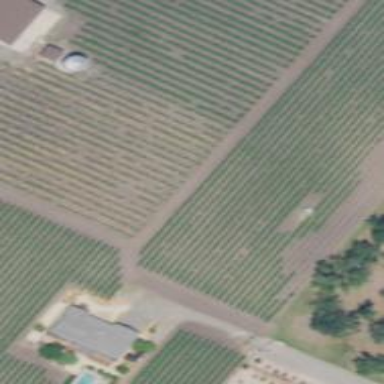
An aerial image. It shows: Vineyard where grapes are grown.